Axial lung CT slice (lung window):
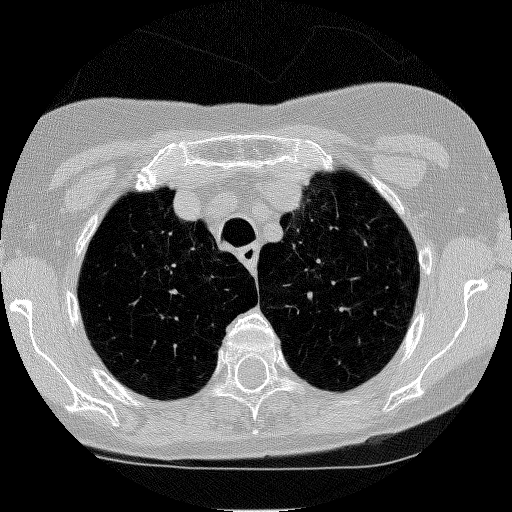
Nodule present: no